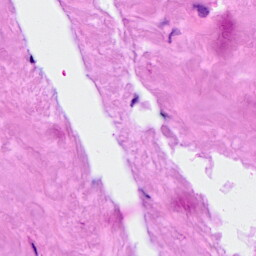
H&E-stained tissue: Breast